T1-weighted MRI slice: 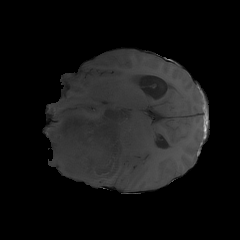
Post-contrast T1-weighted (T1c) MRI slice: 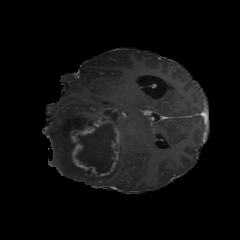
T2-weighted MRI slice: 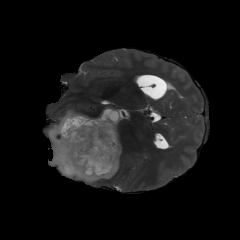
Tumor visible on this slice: yes